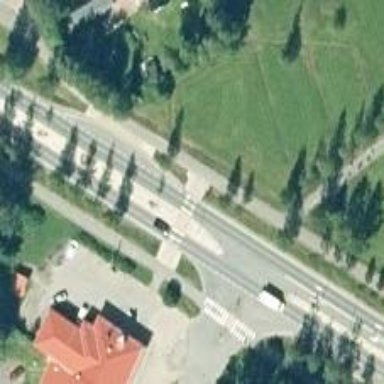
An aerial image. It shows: Cycleway with asphalt surface. There is zebra crossing with island in the middle.